Field crop: maize
Growth stage: 2
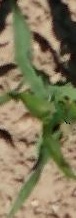
Species: maize